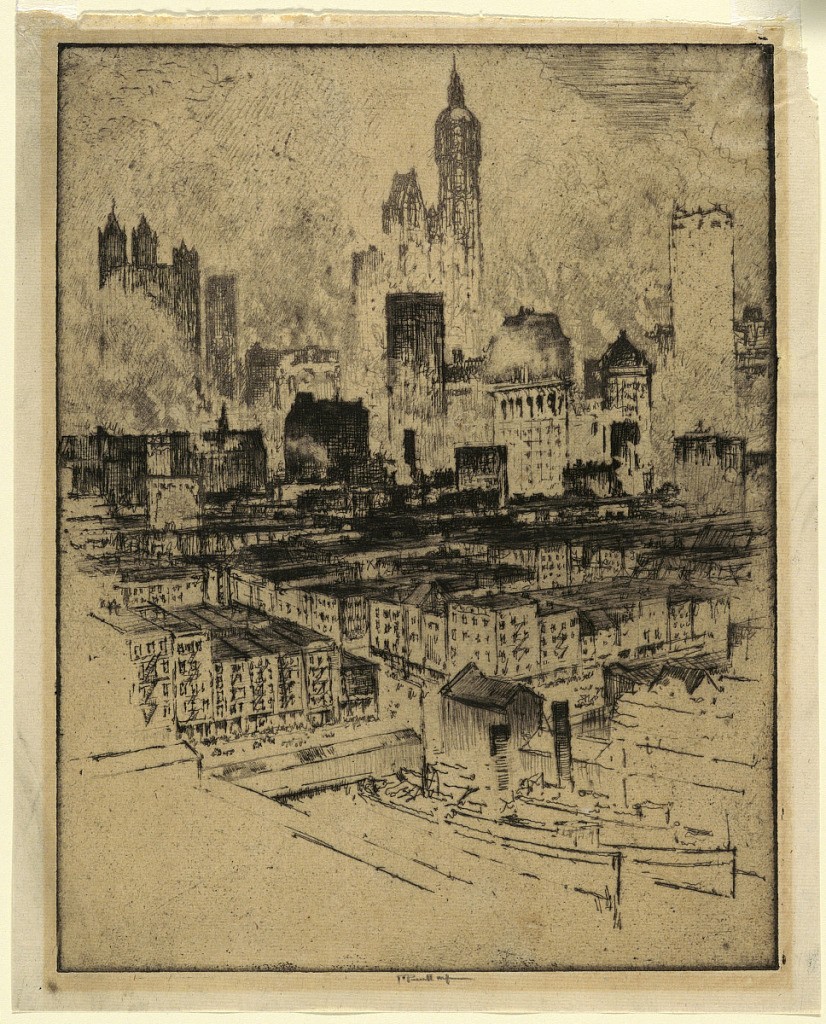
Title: New York from Brooklyn Bridge
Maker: Joseph Pennell, American, active England, 1857–1926
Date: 1908
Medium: Etching in black ink on laid paper
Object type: Print
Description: The buildings of Manhattan are seen in afternoon light, and are partially obscured by smoke. River craft in the foreground.